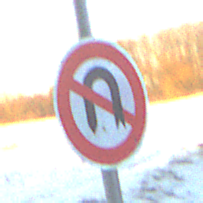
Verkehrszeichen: VerbotWenden
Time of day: SunriseSunset
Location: Outdoor (Nature)
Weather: Clear
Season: Winter
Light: Natural